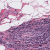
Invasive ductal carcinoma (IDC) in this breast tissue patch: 0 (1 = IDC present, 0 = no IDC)